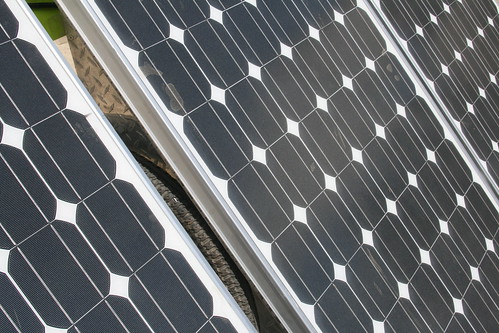
Label: Clean